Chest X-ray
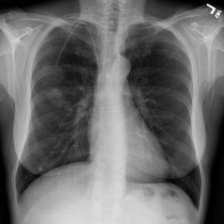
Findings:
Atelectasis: negative
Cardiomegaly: negative
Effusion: negative
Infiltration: negative
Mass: negative
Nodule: positive
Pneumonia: negative
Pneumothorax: negative
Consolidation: negative
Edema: negative
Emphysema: negative
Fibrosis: negative
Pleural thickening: negative
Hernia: negative